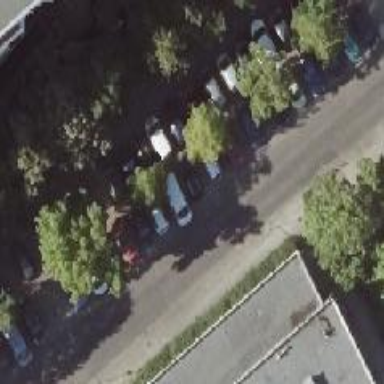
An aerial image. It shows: Street side parking area.